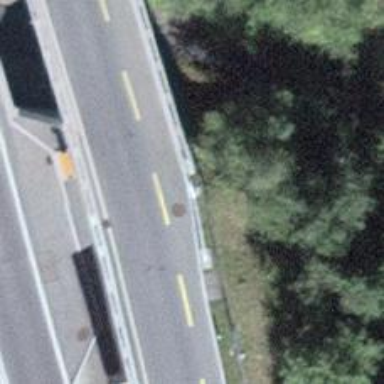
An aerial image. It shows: Guard rail as barrier.